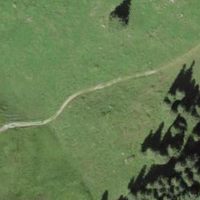
EUNIS habitat code: 26
Species observed at this site:
Geum rivale